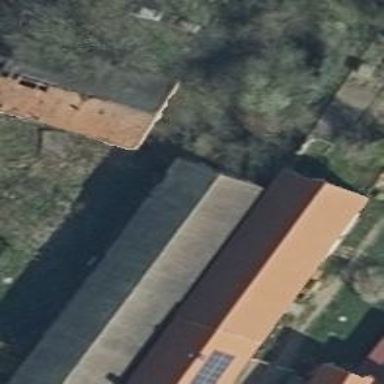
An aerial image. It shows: Commercial building.